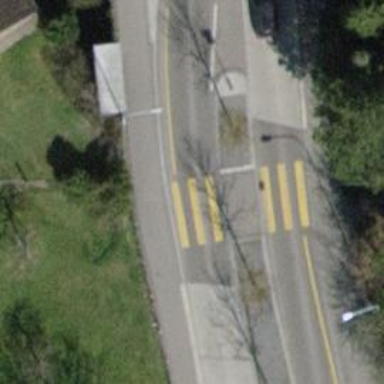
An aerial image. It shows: Uncontrolled zebra crossing with pedestrian island.